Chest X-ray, PA view. Patient: 66 years old, sex M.
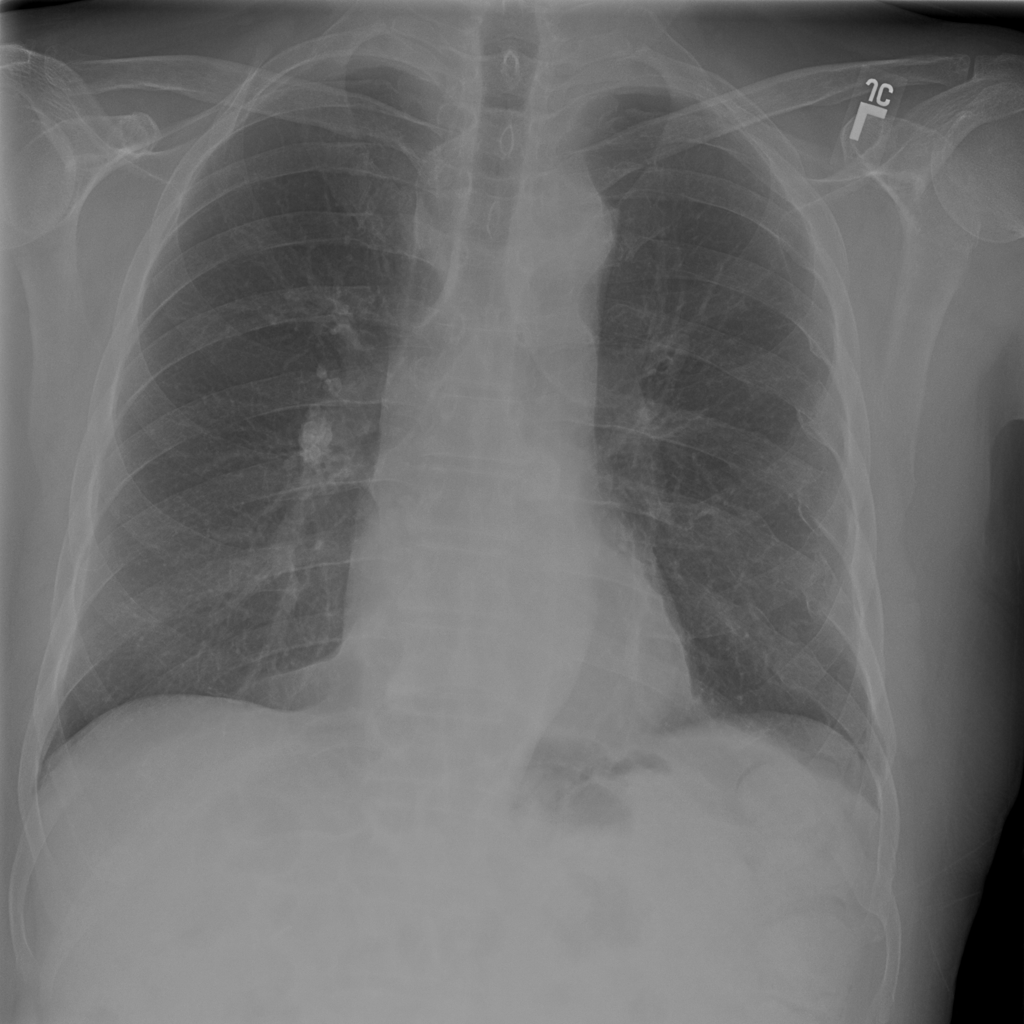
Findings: No Finding